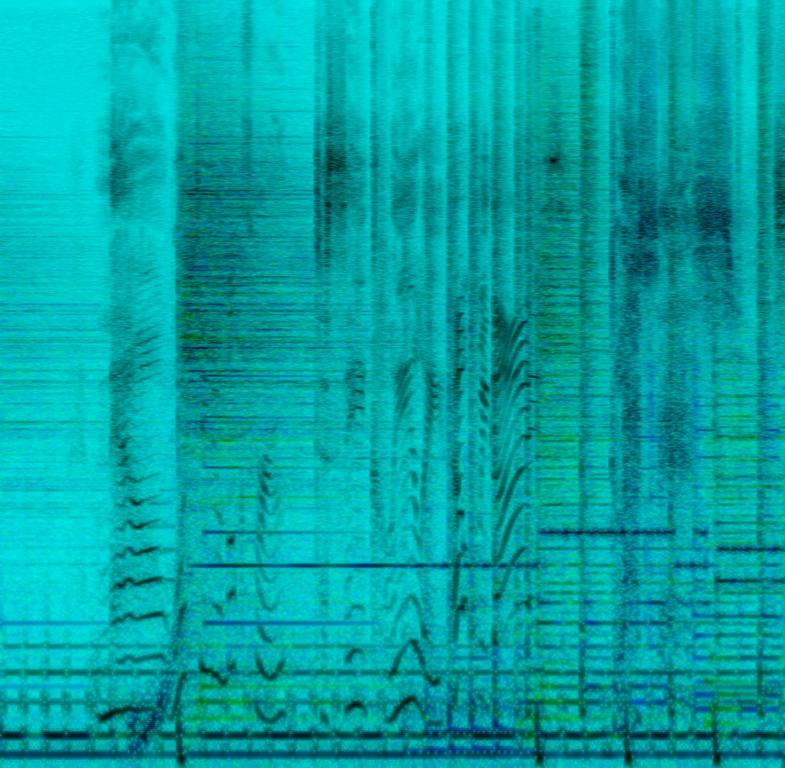
The low quality recording features a rock song that consists of a flat male vocal and flat female vocal talking, followed by punchy kick and snare hits, shimmering hi hats, energetic crash hits, wide electric guitar chords, groovy bass guitar and synth lead melody. It sounds energetic.